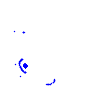
Particle: pion